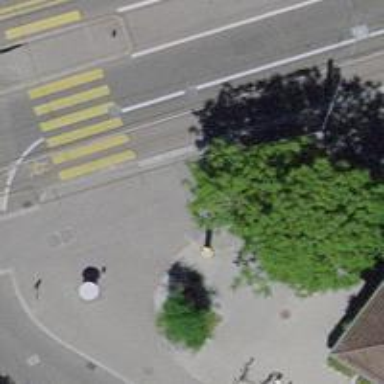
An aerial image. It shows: Bicycle repair station is available.